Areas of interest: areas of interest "Huashan Club"
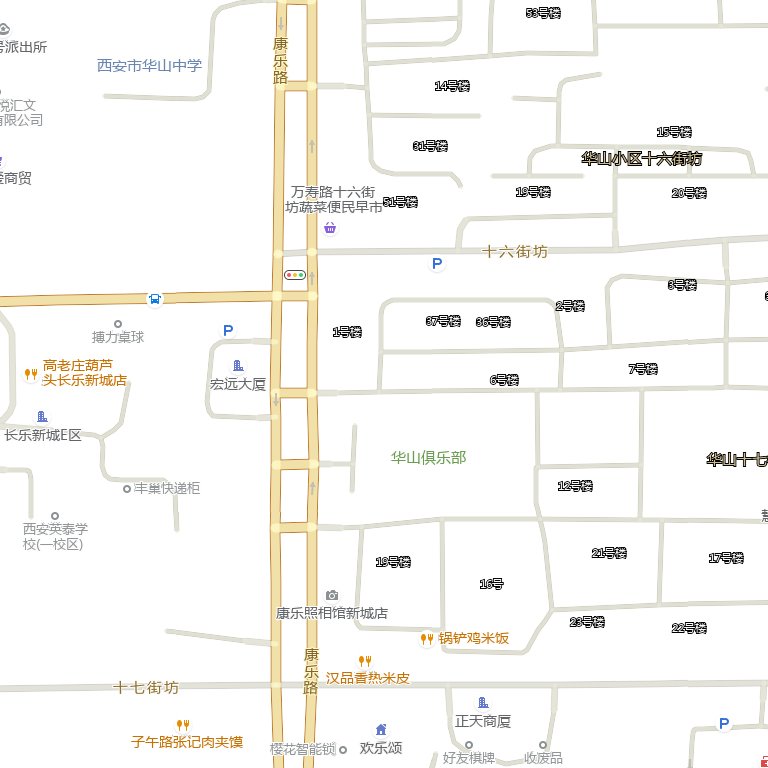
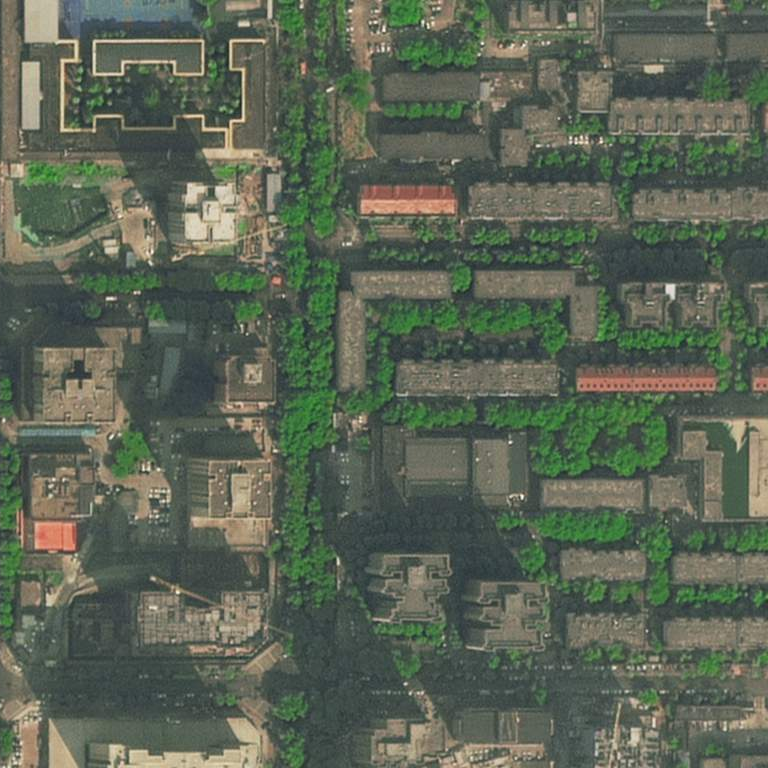